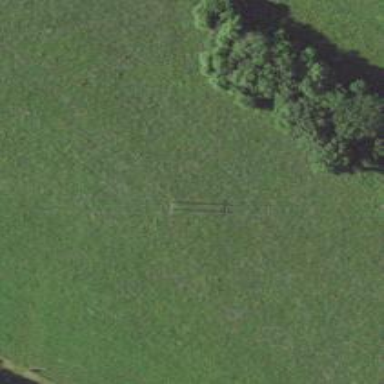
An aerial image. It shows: H-frame power tower with distinctive design.